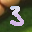
Label: 3